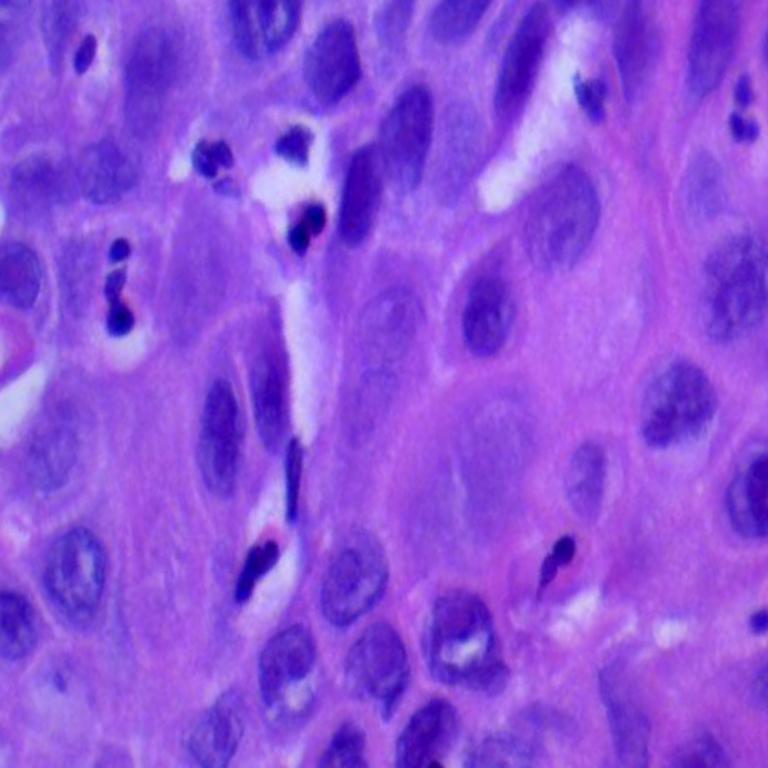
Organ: lung
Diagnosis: squamous carcinomas